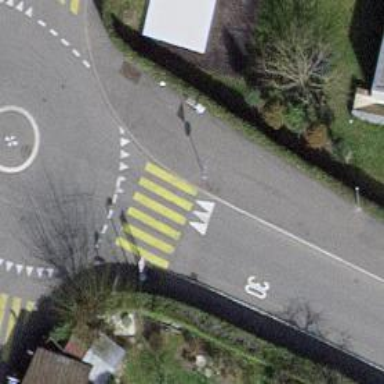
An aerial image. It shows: Uncontrolled road crossing.